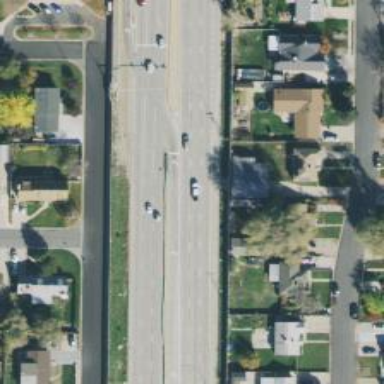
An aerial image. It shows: Trunk link highway.